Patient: sex F, age 72
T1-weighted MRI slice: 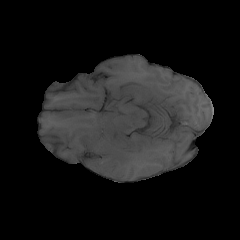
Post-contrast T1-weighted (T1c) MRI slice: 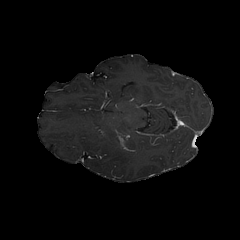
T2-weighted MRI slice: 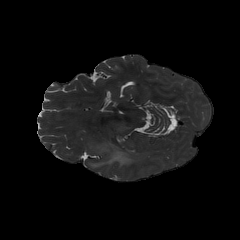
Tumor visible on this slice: yes
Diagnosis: Glioblastoma, IDH-wildtype
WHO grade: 4